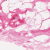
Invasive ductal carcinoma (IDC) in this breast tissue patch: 0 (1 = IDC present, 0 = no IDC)